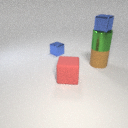
large brown rubber cylinder below large green metal cylinder